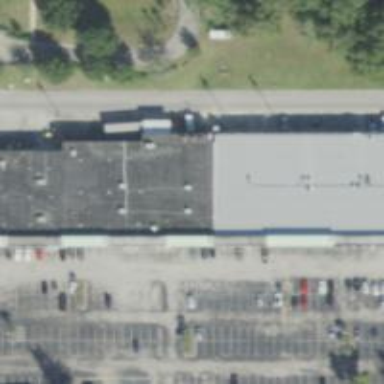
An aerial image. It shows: Swimming pool shop.